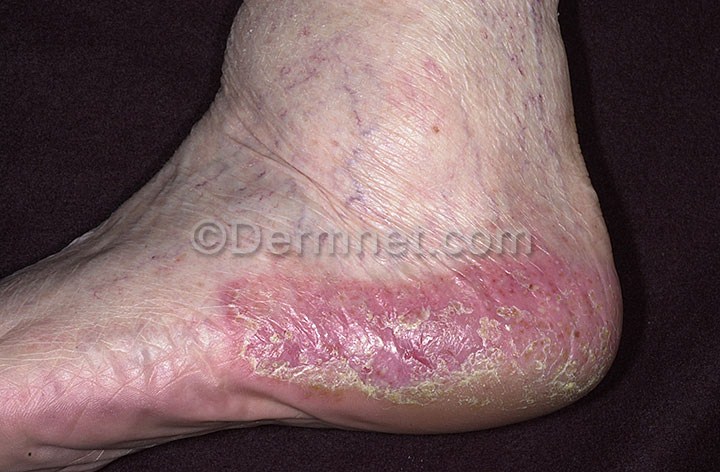
Disease: Psoriasis pictures Lichen Planus and related diseases